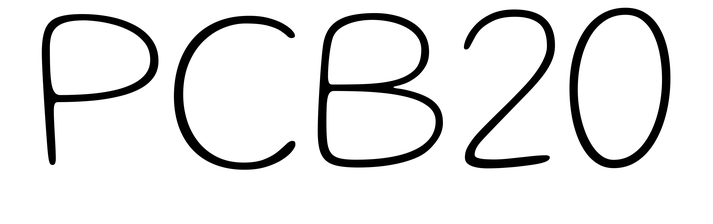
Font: Gluten_Thin